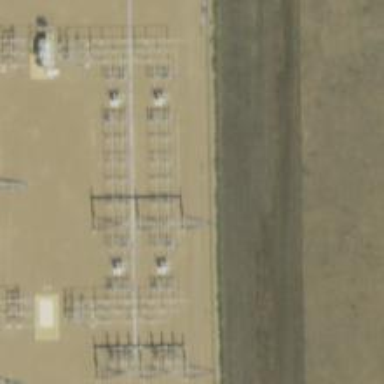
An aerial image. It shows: Switch for power supply.